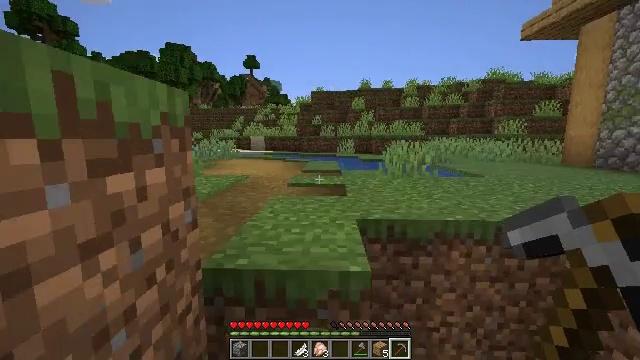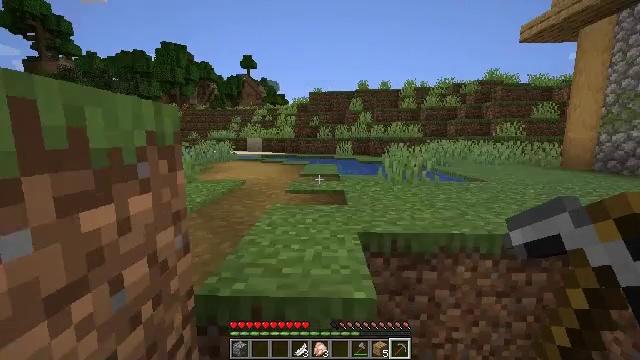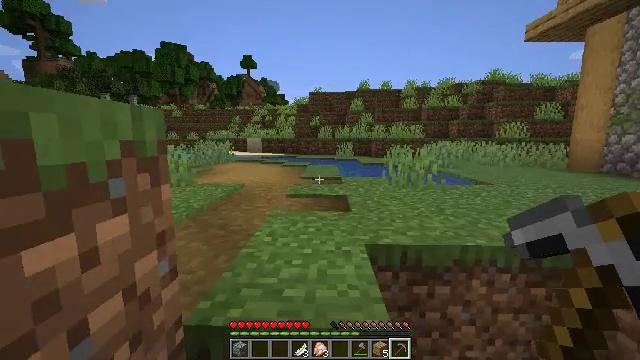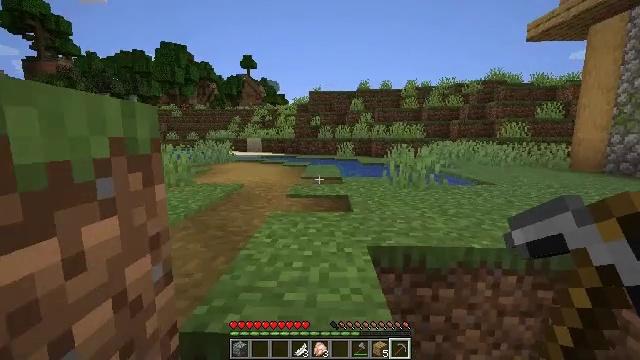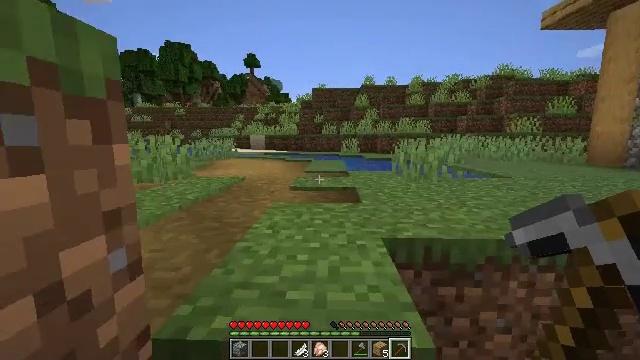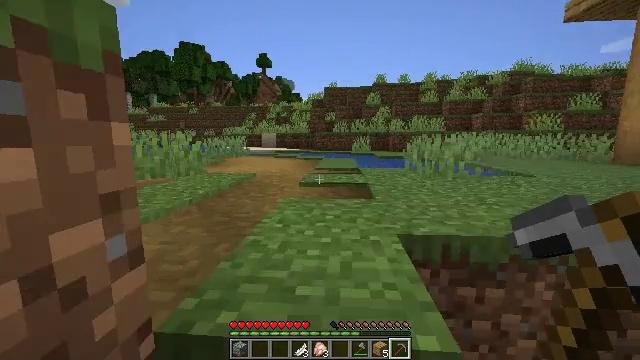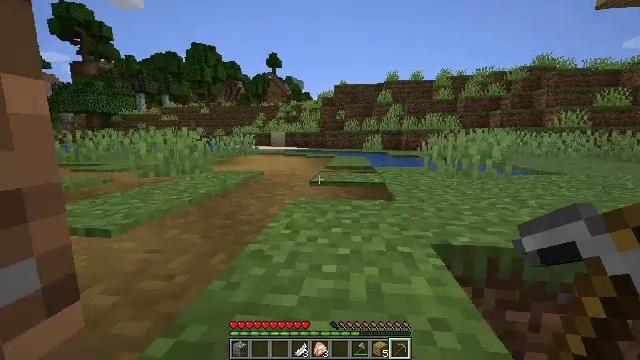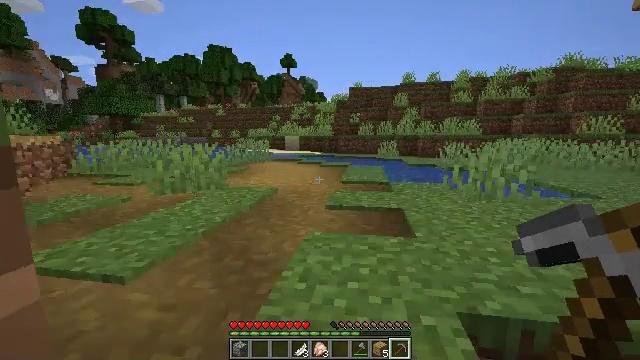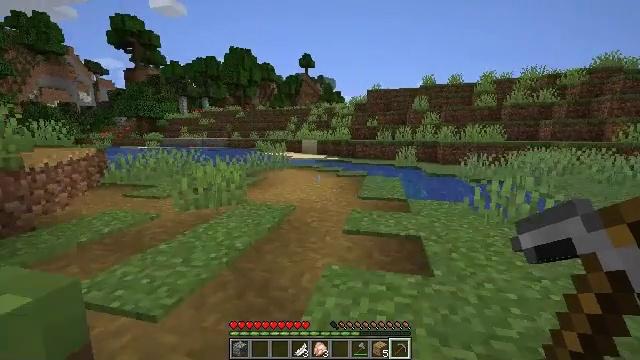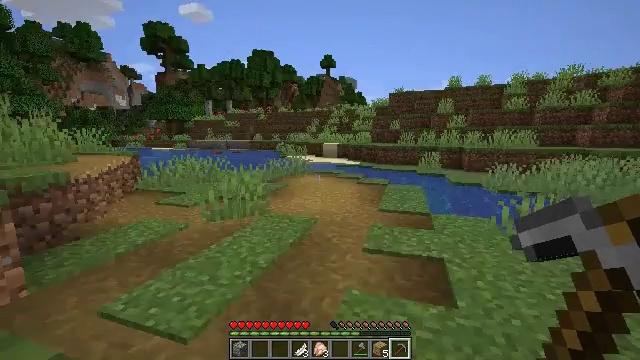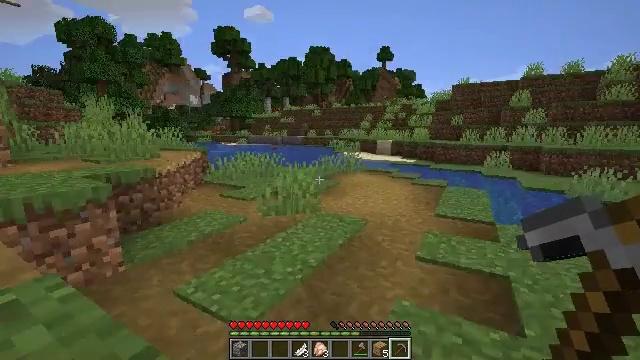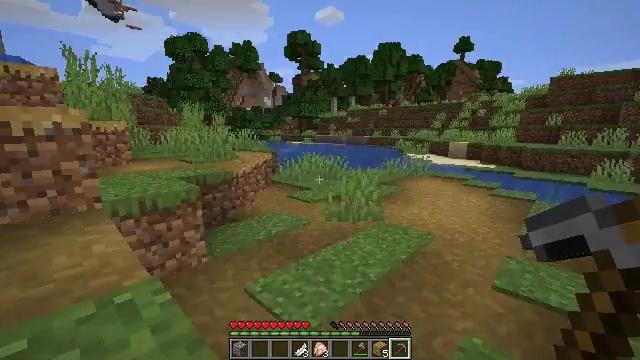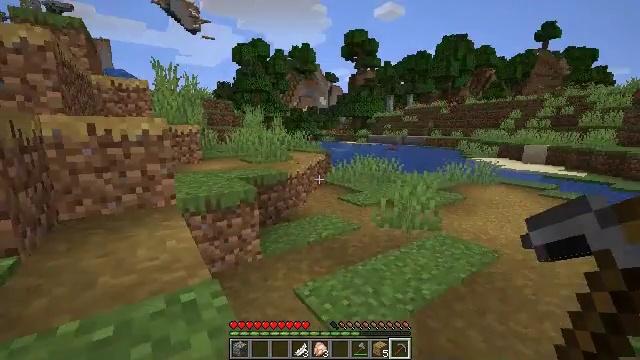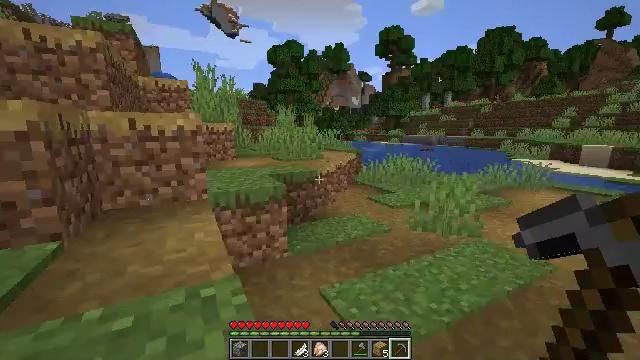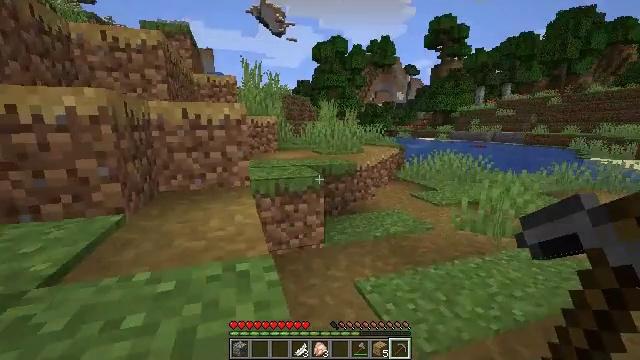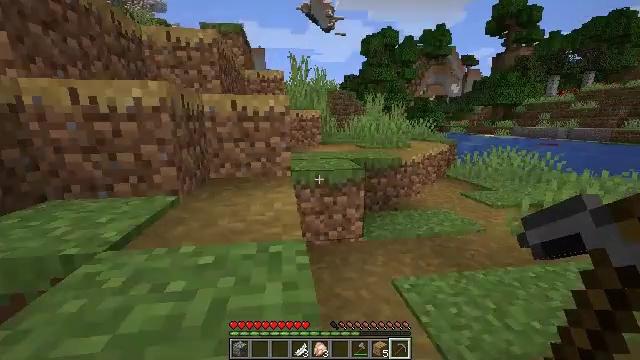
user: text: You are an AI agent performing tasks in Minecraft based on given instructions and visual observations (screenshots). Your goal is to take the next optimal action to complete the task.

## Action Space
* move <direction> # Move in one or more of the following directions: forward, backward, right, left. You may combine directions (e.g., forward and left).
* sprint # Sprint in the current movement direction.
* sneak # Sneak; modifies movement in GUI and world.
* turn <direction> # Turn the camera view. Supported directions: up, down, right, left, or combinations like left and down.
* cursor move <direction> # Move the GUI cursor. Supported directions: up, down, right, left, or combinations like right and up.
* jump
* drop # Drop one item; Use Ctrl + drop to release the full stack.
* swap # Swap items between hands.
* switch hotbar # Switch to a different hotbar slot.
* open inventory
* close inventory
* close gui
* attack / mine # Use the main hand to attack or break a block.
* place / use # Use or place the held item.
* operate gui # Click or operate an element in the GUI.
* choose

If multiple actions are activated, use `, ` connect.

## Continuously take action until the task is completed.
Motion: motion action
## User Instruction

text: Break the stripped oak wood blocks.
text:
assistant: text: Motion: move forward, jump
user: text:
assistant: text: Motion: move forward, jump
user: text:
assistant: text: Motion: move forward, jump
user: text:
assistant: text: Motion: move forward, jump
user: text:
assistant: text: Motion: move forward, turn left, jump
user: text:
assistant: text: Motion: move forward, turn left, jump
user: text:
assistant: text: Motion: move forward, turn left, jump
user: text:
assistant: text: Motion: move forward, turn left, jump
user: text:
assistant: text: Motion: move forward, turn left, jump
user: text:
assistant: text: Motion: move forward, turn left and down, jump
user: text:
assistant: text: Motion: move forward, turn left, jump
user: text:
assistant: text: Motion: move forward, turn left, jump
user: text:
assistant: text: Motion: move forward, turn left, jump
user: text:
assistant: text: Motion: move forward, turn left, jump
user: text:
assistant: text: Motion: move forward, turn left, jump
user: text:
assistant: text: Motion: move forward, turn left, jump
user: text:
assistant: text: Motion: move forward, turn left, jump
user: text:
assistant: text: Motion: move forward, jump
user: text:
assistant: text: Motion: move forward, turn left, jump
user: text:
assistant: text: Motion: move forward, turn left, jump
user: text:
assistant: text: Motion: move forward, turn left and up, jump
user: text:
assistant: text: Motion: move forward, turn left and up, jump
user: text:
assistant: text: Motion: move forward, jump
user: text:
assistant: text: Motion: move forward, jump
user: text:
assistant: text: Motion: move forward, jump
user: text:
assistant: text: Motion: move forward, jump
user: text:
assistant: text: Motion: move forward, turn left and up, jump
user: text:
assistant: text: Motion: move forward, turn left and up, jump
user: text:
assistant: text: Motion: move forward, turn left and up, jump
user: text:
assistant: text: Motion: move forward, turn left, jump